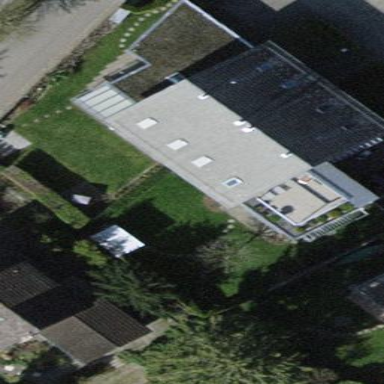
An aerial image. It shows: Terrace building.